Question: I need to have something like settings ListView with checkboxes, but content must be dynamically added, not from XML (loading names of files from folder).
How It's possible to have ListActivity with checkbox which remember settings?
List like this
<URL>
(long answer) look like good way to go, but I don't know how to . I want to save strings in 'SharedPreferences' and when app is closed and again reloaded it check what has been checked before.
Or, is there any better way to do this?
Thank You very much for answers.
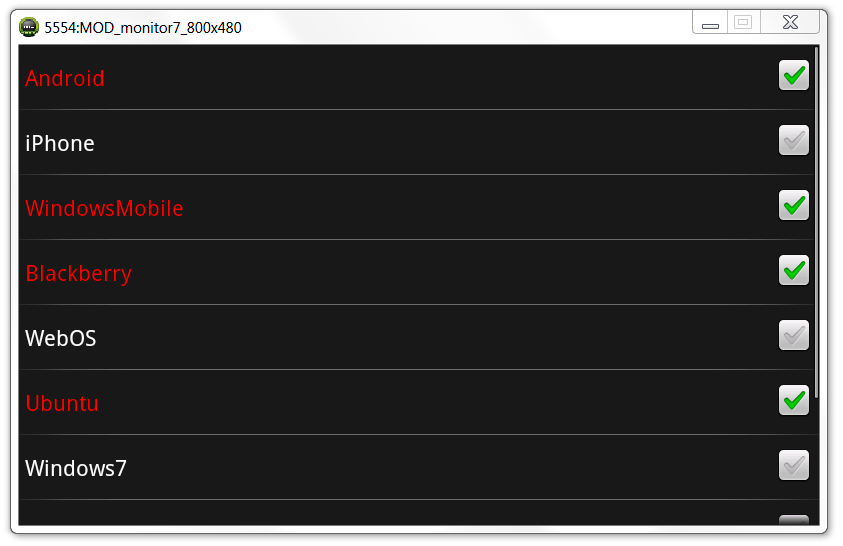
Answer: you required to do is just set preference for an item when u check it.
Then after when activity is recreated, set listview adapter and for checkbox on listview_row according to preference